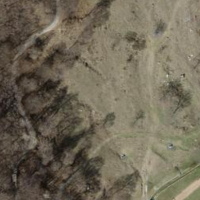
EUNIS habitat code: 41
Species observed at this site:
Tussilago farfara
Hippocrepis emerus
Cephalanthera longifolia